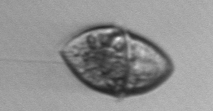
Label: Gyrodinium